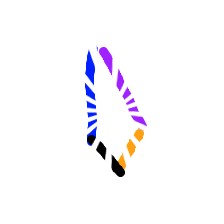
Shape: kite